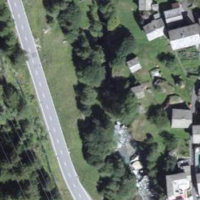
EUNIS habitat code: 43
Species observed at this site:
Petasites albus